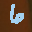
Label: 6